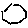
Label: hexagon